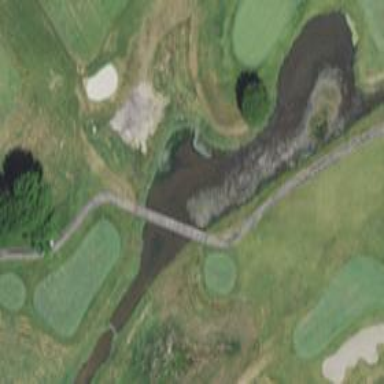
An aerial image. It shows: Path bridge with view of golf course.